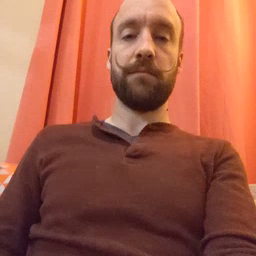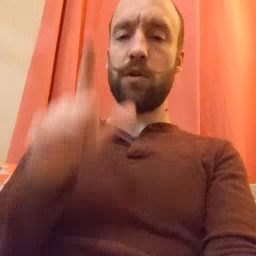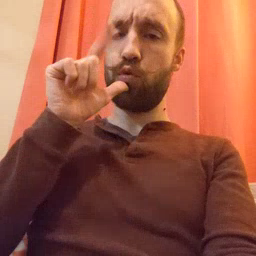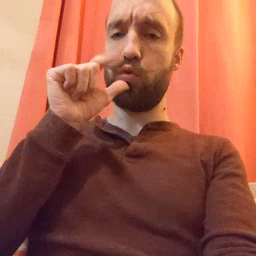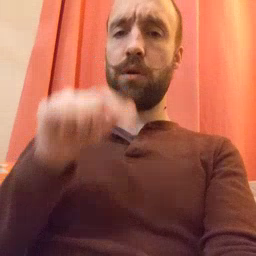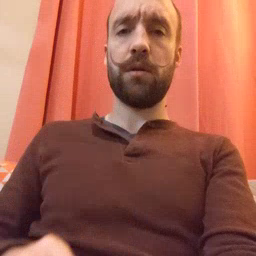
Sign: who